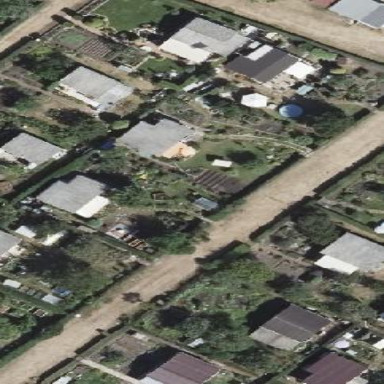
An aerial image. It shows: Plot within allotments.